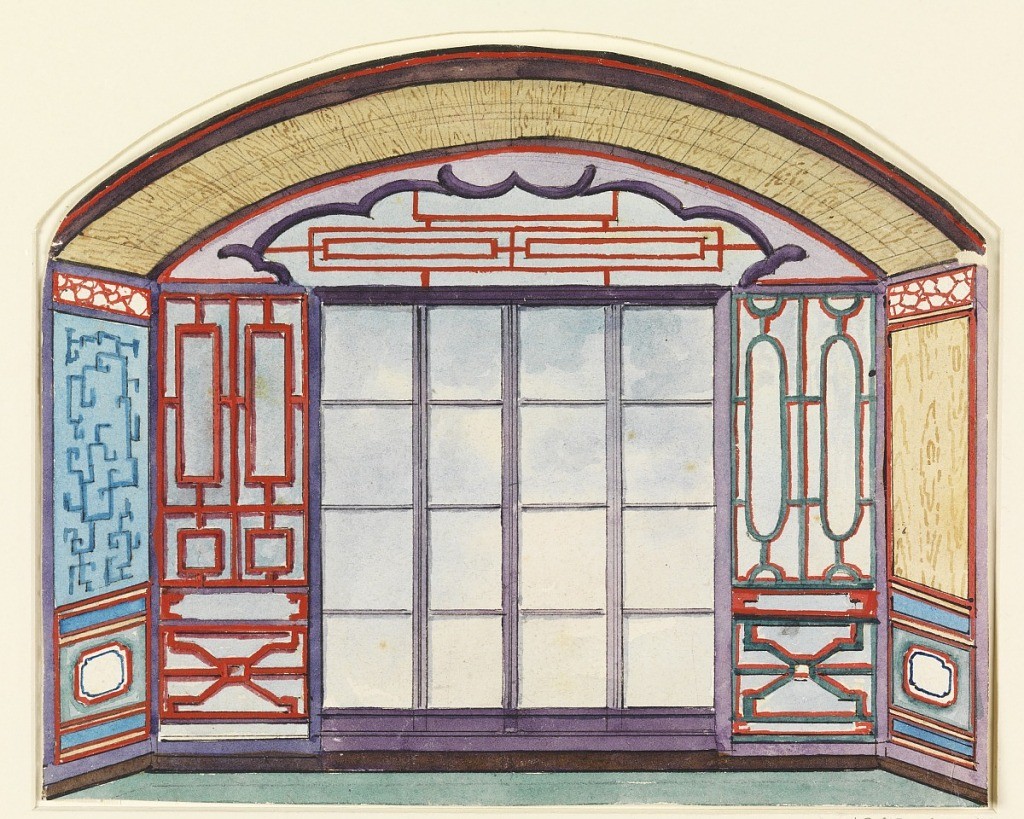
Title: Window Alcove for the Royal Pavilion, Brighton
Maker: Frederick Crace, English, 1779–1859
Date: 1802
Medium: Brush and watercolor, pen and black ink, graphite on white wove paper
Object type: Drawing
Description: Design for an alcove with an arched ceiling and a window. Painted lattice-work designs on the walls and on the lunette above the windows.